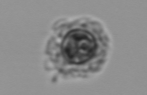
Label: Emiliania_huxleyi